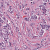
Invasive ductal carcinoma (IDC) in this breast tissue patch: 1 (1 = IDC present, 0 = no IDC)